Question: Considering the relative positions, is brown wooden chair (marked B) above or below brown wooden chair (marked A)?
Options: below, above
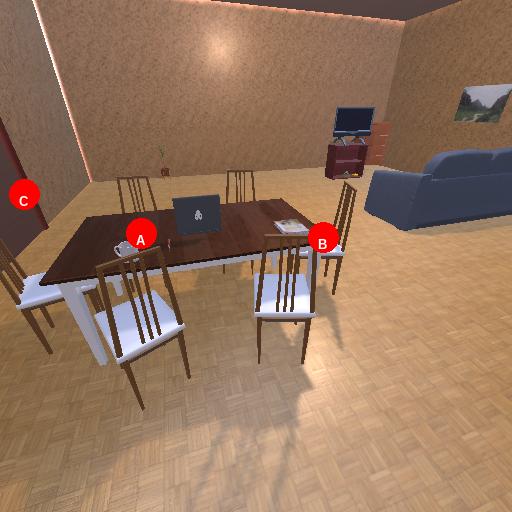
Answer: below